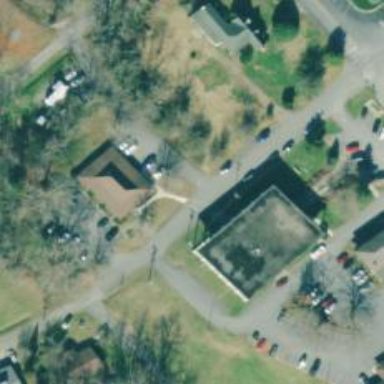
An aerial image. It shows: Courthouse building.